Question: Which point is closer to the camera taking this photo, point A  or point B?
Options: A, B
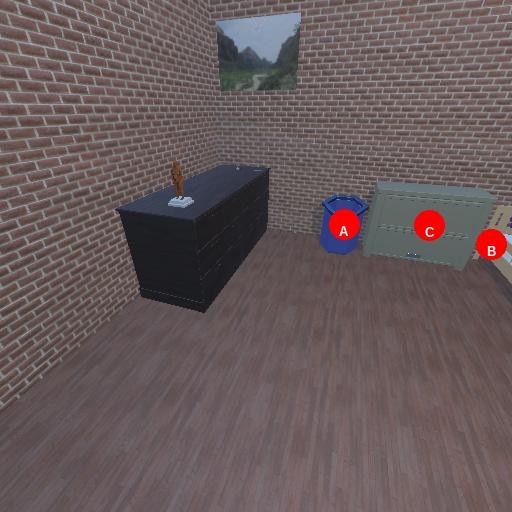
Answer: A